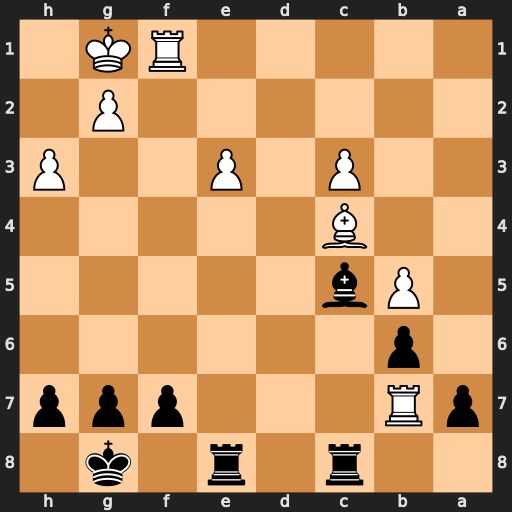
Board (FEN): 2r1r1k1/pR3ppp/1p6/1Pb5/2B5/2P1P2P/6P1/5RK1
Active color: b
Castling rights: -
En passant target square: -
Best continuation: Bxe3+ Kh1 Rxc4